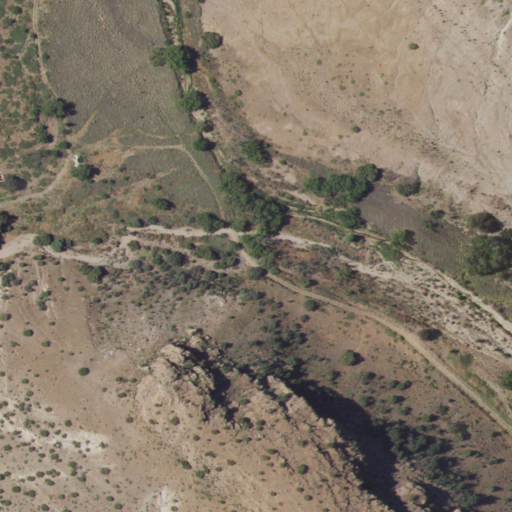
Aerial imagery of valley in New Mexico named Still Canyon containing shrub and grassland